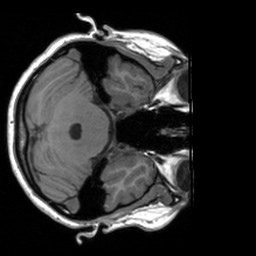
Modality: T1w
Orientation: axial
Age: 19
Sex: female
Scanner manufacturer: siemens
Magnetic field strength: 3 T
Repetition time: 1.9 s
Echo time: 0.00226 s